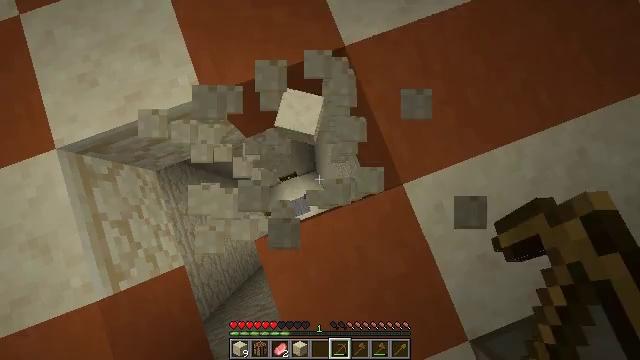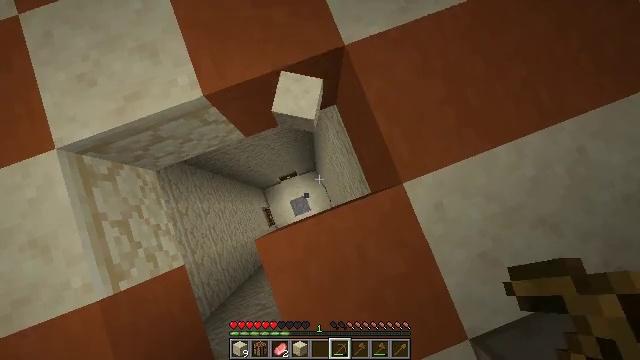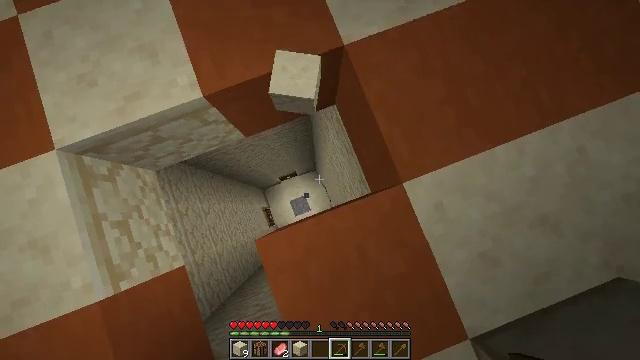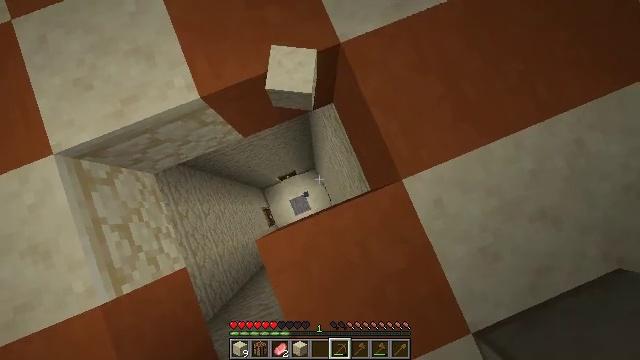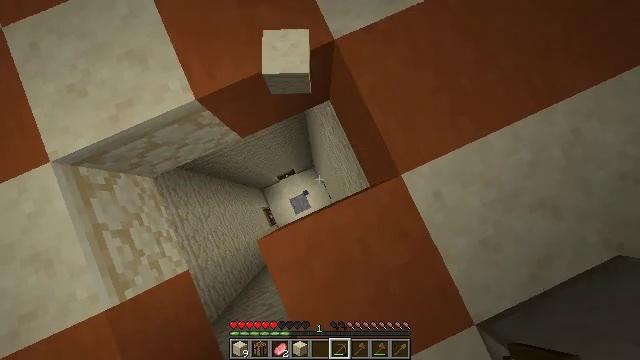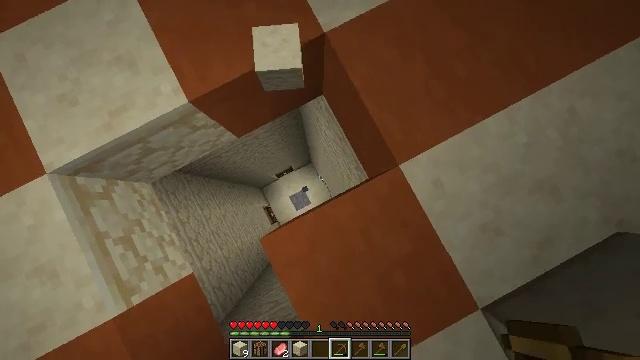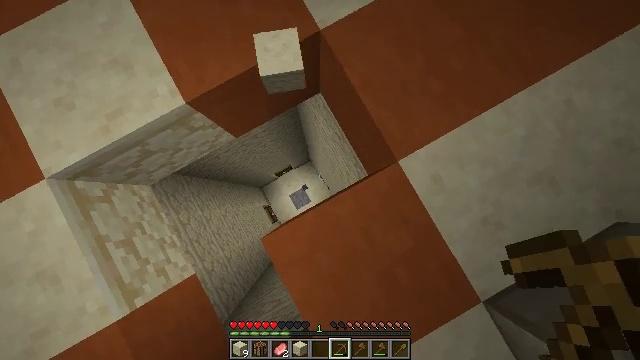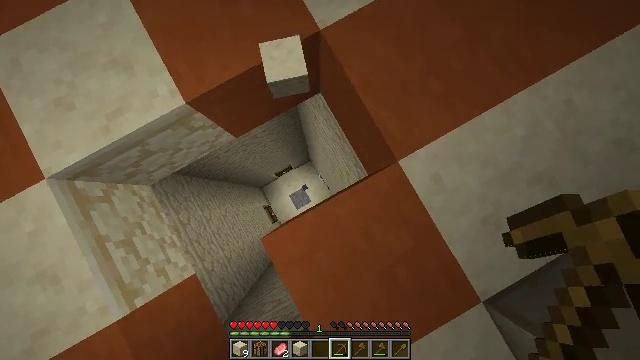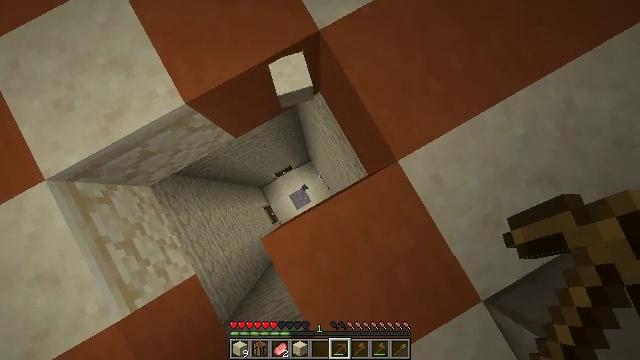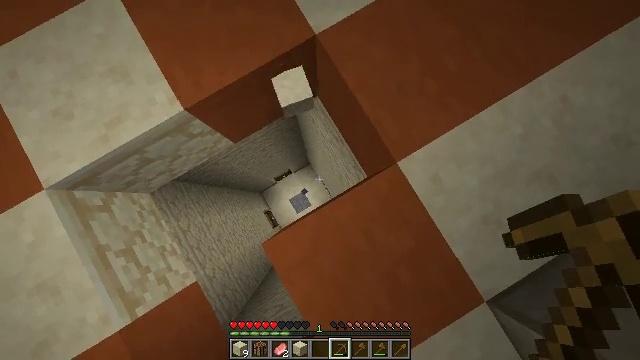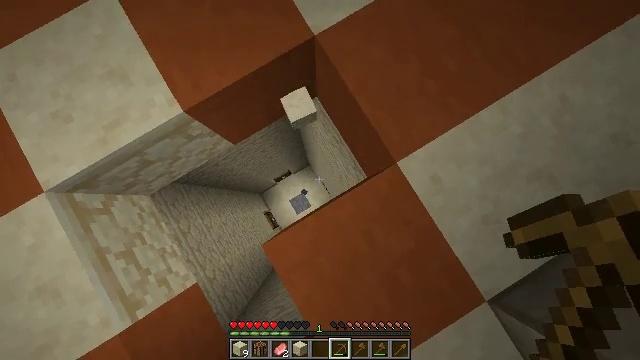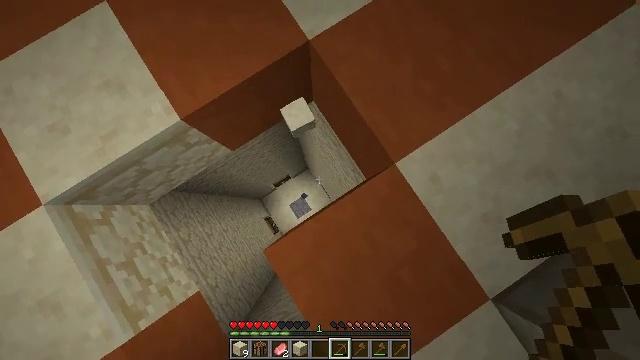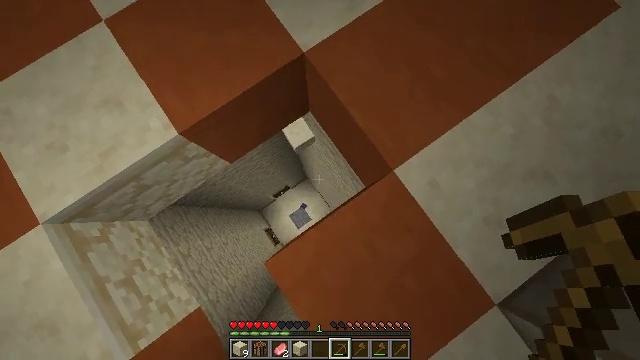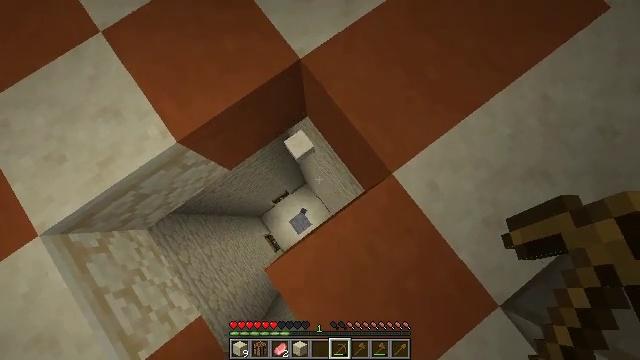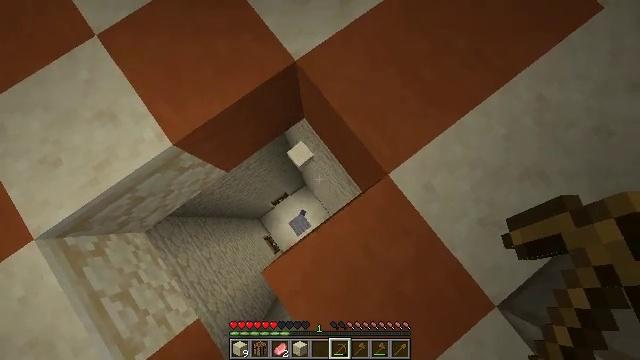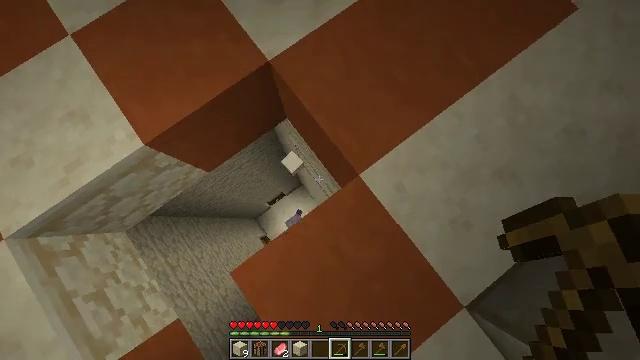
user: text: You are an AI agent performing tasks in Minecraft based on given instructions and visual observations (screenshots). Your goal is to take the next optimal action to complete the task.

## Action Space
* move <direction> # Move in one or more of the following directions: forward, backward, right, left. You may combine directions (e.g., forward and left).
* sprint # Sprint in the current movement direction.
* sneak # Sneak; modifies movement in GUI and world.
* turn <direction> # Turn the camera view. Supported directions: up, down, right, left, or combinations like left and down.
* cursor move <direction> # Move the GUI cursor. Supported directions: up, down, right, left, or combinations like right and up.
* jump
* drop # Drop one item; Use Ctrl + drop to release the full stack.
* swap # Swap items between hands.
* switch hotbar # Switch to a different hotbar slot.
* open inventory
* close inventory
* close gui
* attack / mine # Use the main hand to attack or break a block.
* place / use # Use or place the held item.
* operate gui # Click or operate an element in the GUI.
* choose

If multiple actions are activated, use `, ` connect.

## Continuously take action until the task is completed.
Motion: motion action
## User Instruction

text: Harvest the orange terracotta from structures or biomes.
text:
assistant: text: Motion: attack / mine
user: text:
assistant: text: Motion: attack / mine
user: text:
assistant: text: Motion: turn right, attack / mine
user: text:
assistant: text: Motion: turn right, attack / mine
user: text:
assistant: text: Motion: turn right and down, attack / mine
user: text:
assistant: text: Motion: turn right, attack / mine
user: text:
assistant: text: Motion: attack / mine
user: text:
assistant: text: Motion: attack / mine
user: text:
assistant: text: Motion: turn right, attack / mine
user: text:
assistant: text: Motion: no_op
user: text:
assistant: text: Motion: turn right
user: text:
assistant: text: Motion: turn right and up
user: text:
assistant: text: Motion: turn right and up
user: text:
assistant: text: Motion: move right
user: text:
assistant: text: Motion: move right
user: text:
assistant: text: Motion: move forward and move right
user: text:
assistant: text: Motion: move forward, turn left and up
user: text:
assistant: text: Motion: no_op
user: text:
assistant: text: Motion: no_op
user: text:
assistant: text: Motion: turn right, attack / mine
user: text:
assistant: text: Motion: attack / mine
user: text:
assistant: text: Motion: attack / mine
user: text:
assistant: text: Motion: attack / mine
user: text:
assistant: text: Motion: attack / mine
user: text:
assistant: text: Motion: attack / mine
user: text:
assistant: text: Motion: attack / mine
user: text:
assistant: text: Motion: attack / mine
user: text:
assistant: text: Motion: attack / mine
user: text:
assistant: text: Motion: attack / mine
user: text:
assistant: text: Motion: attack / mine